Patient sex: M
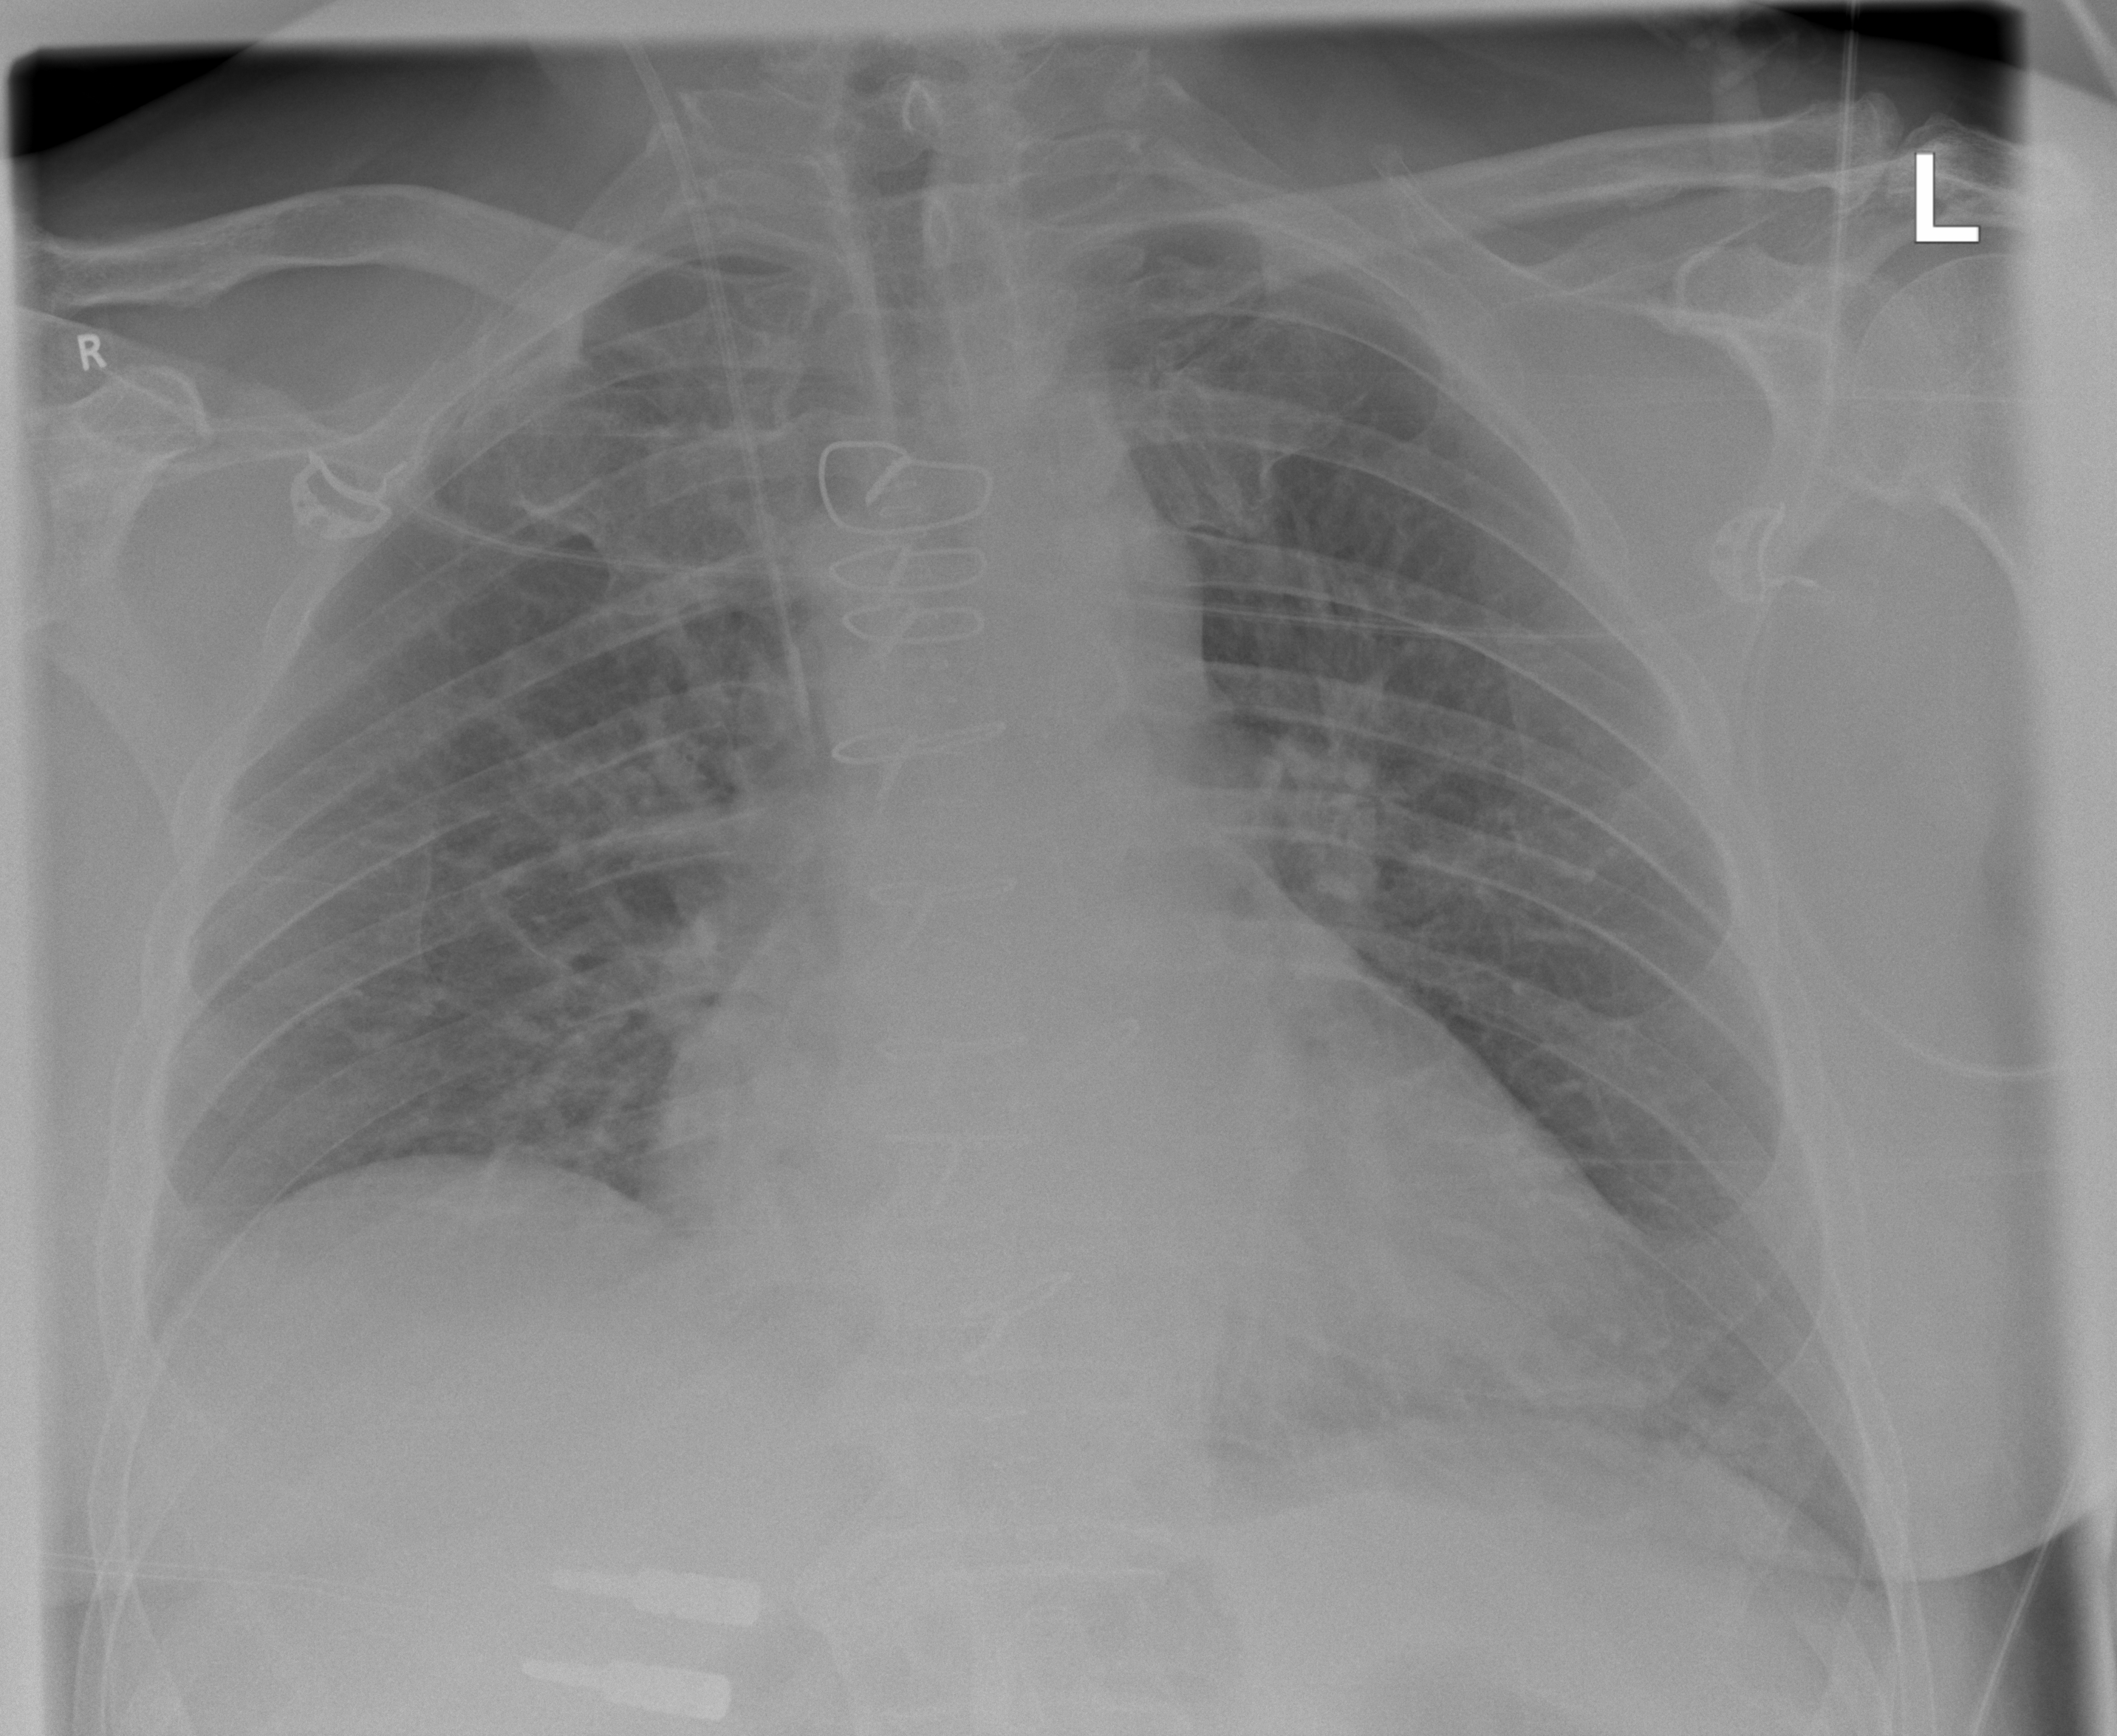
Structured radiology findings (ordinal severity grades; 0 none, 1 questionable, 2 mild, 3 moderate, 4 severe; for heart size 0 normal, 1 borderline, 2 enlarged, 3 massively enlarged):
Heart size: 2
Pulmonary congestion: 0
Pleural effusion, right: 0
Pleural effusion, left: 0
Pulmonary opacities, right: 0
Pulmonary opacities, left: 0
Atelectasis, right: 0
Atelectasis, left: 2